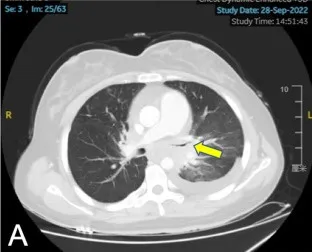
Patient's chest CT, bronchoscopy, and gastroscopy examination. (A) The arrow indicates the narrowed left main bronchus.
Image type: radiology (ct)